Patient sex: F
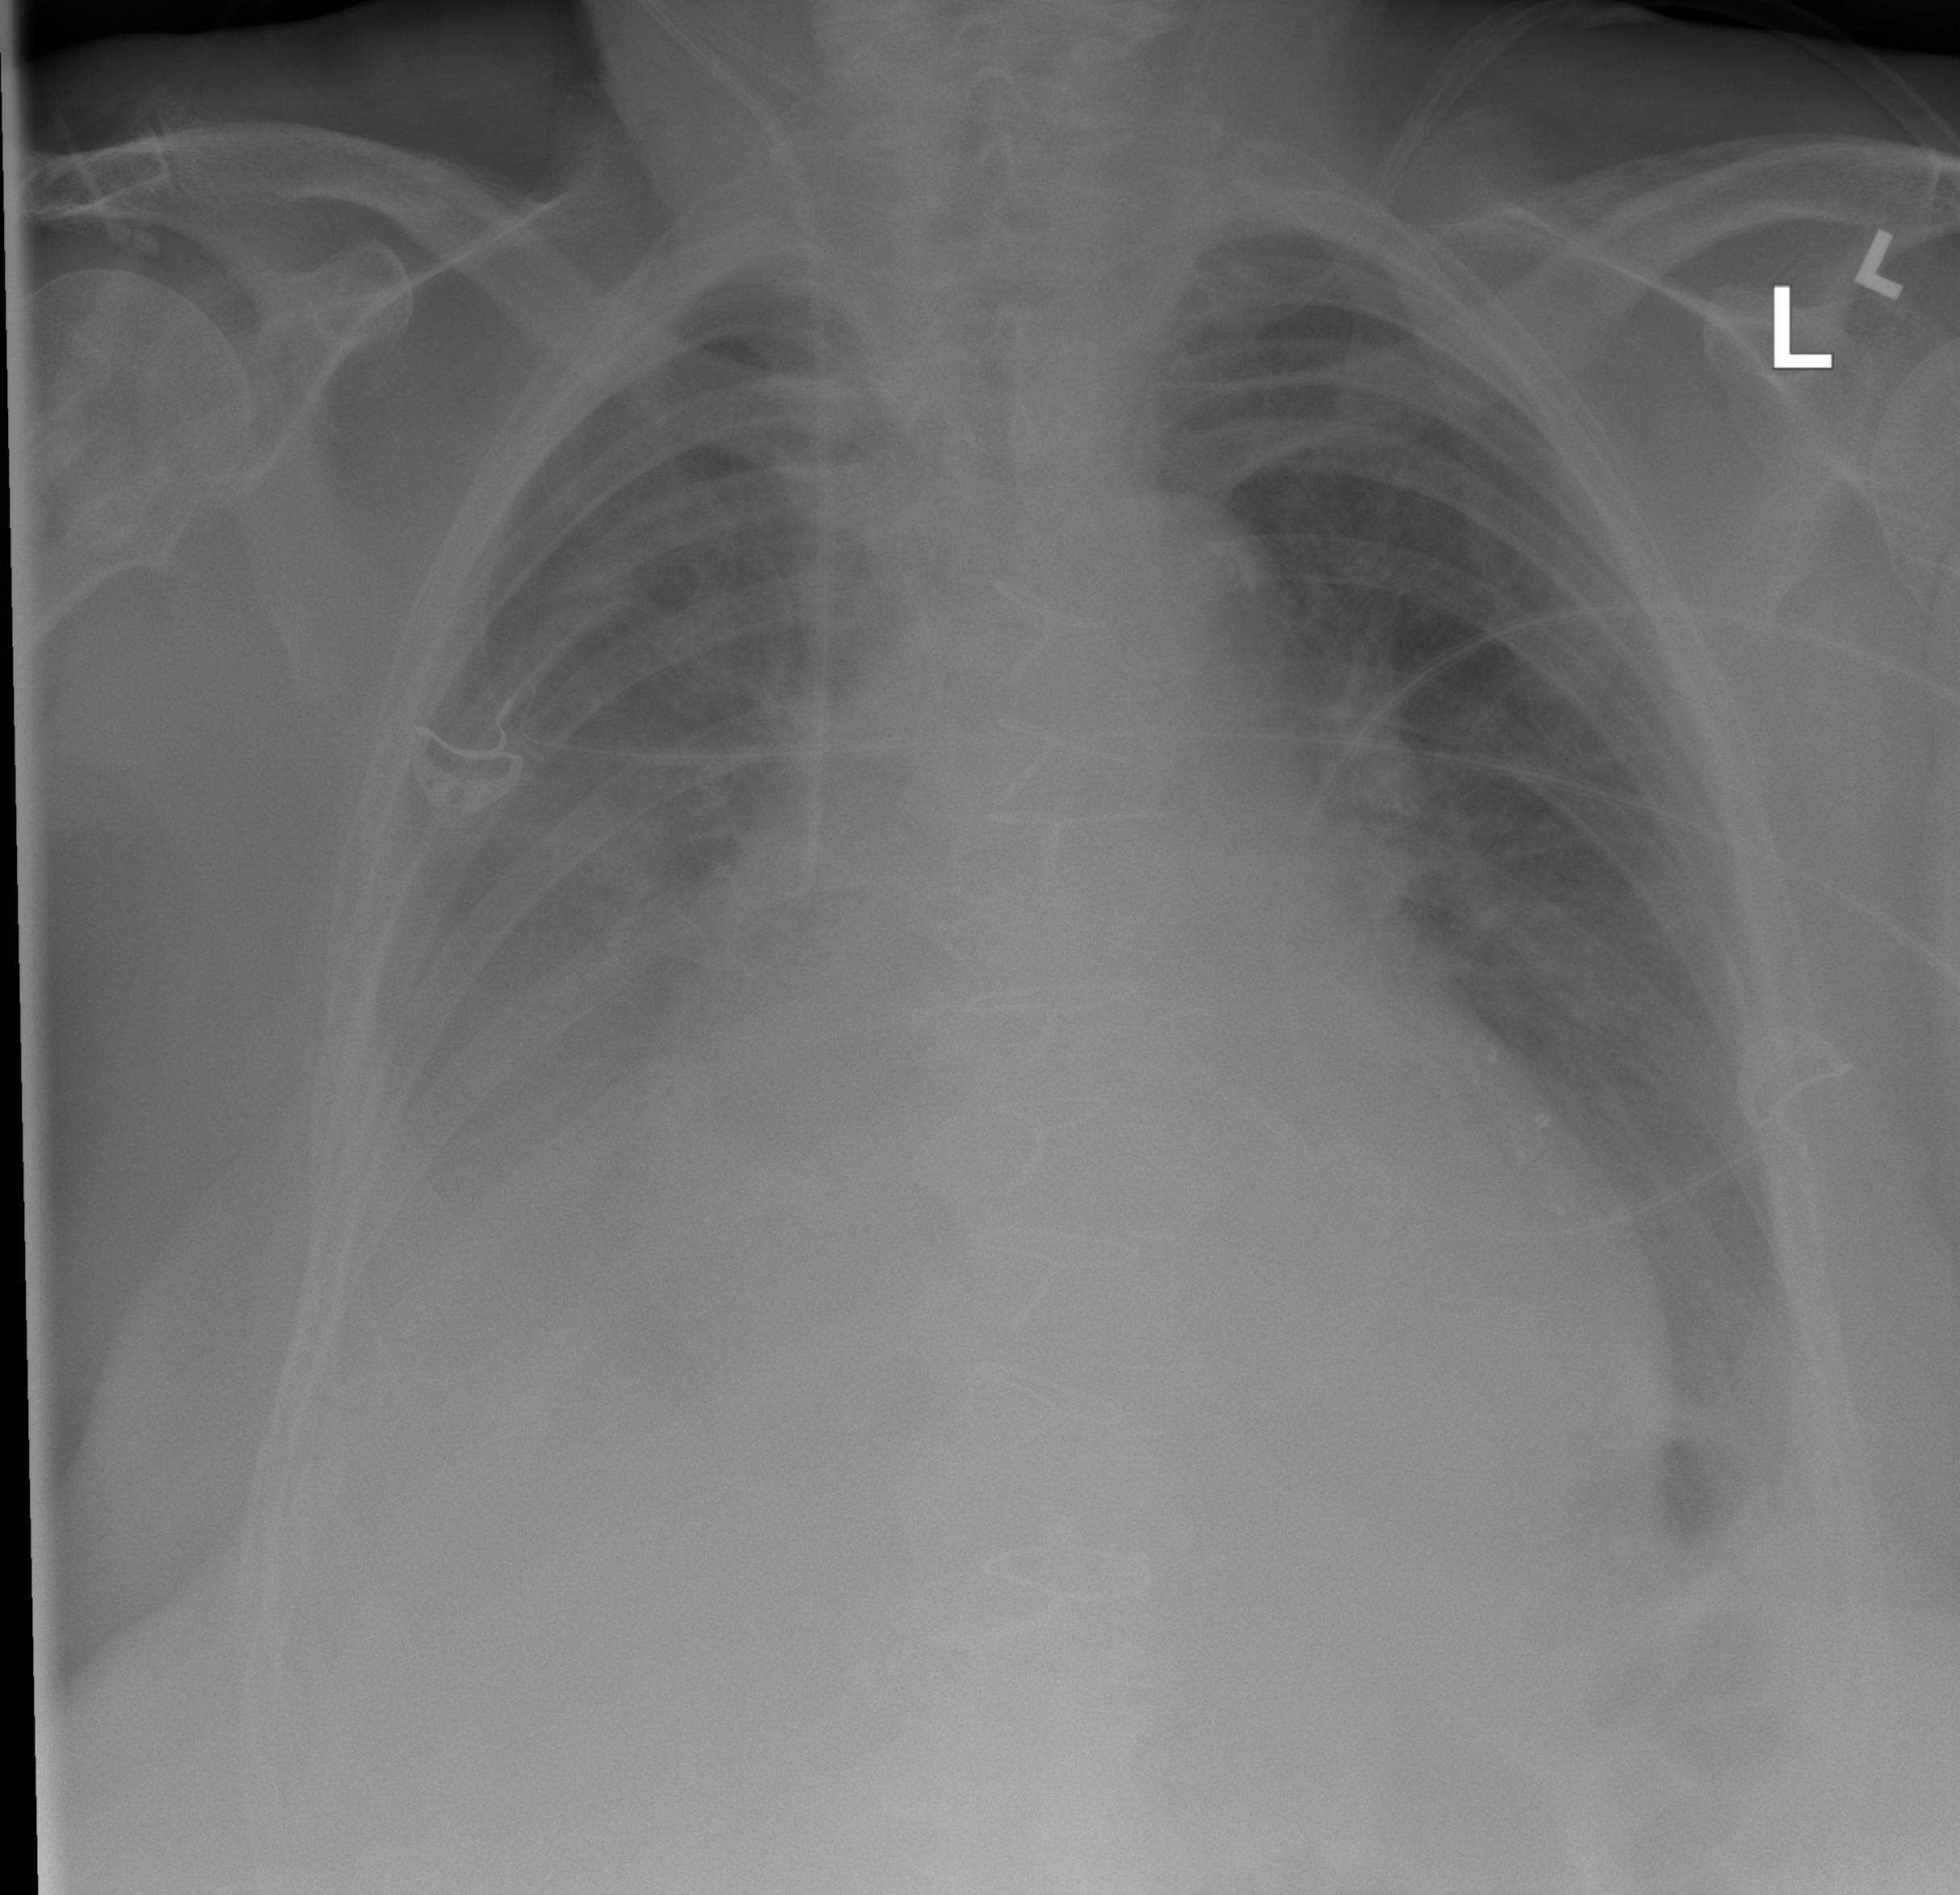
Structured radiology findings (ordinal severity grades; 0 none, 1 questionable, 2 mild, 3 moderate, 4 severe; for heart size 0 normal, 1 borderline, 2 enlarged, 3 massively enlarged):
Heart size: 2
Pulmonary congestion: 0
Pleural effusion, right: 2
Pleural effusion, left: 0
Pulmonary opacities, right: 0
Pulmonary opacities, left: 0
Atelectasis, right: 2
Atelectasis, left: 2